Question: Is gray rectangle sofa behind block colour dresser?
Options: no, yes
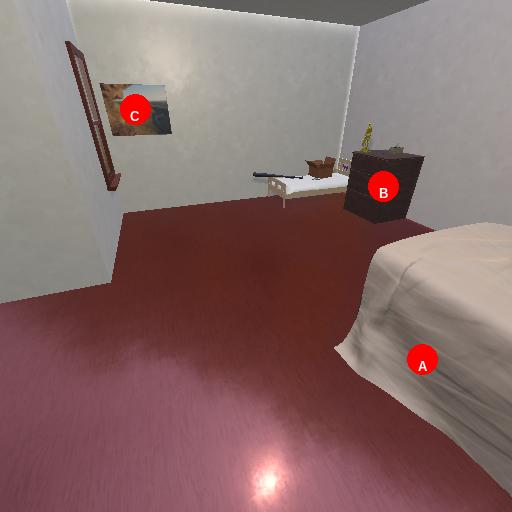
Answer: no